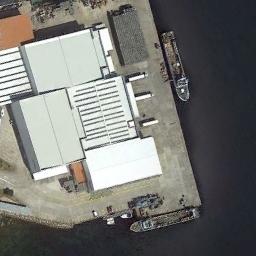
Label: ship